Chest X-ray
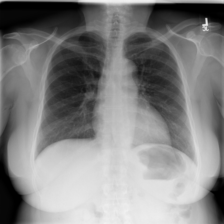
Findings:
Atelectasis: negative
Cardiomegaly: negative
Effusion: negative
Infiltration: negative
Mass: negative
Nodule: negative
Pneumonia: negative
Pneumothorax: negative
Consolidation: negative
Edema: negative
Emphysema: negative
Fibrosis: negative
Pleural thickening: negative
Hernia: negative